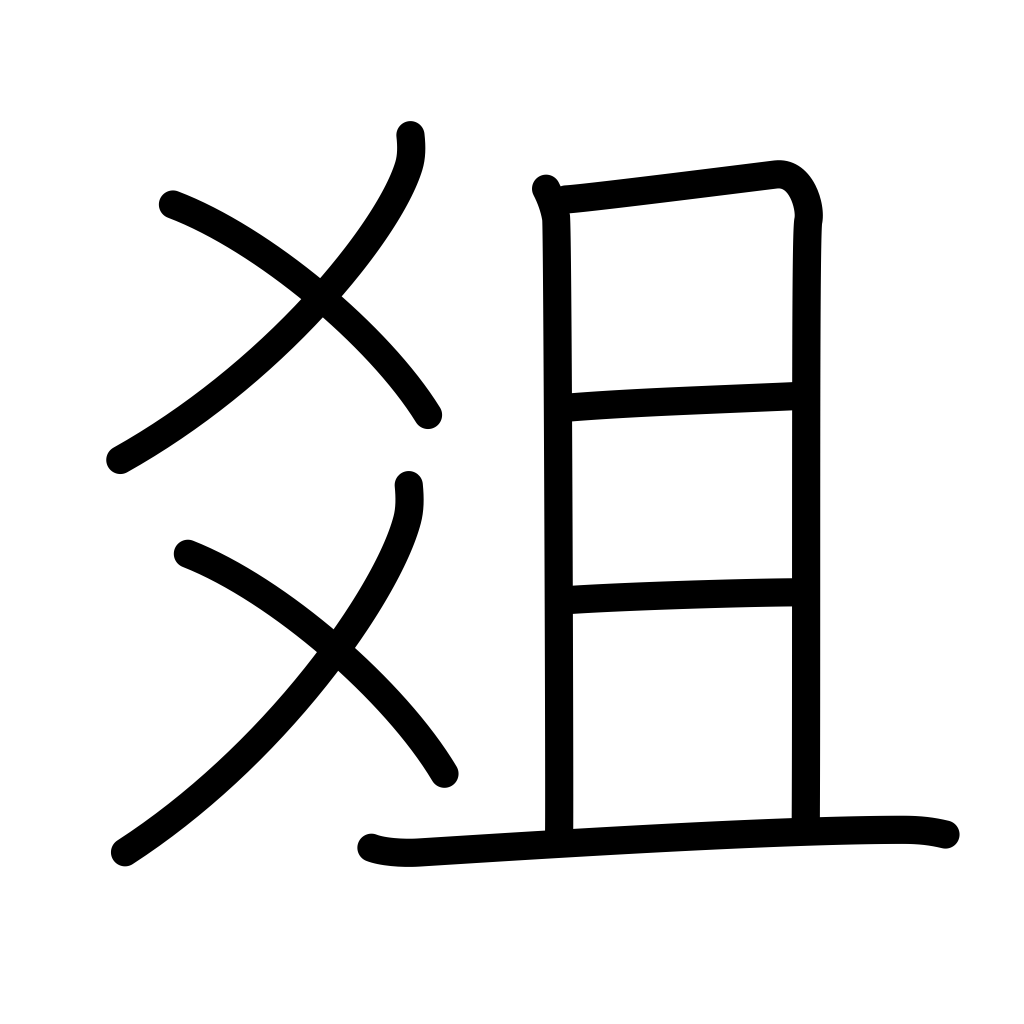
Meaning: altar of sacrifice, chopping board